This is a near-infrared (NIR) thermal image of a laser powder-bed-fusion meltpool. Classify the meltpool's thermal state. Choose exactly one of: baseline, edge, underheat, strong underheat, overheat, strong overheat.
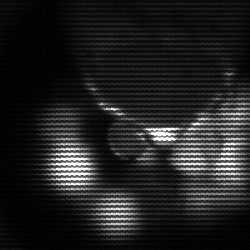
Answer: edge